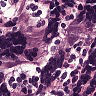
Metastatic tissue present: no